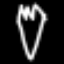
Label: fork